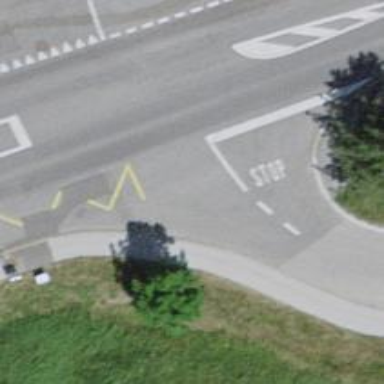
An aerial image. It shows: Unmarked crossing on footway.